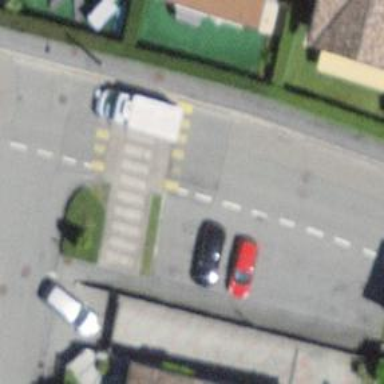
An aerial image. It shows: Uncontrolled crossing on the road with raised sett surface and raised kerbs on both sides. There is traffic calming bump on the road.